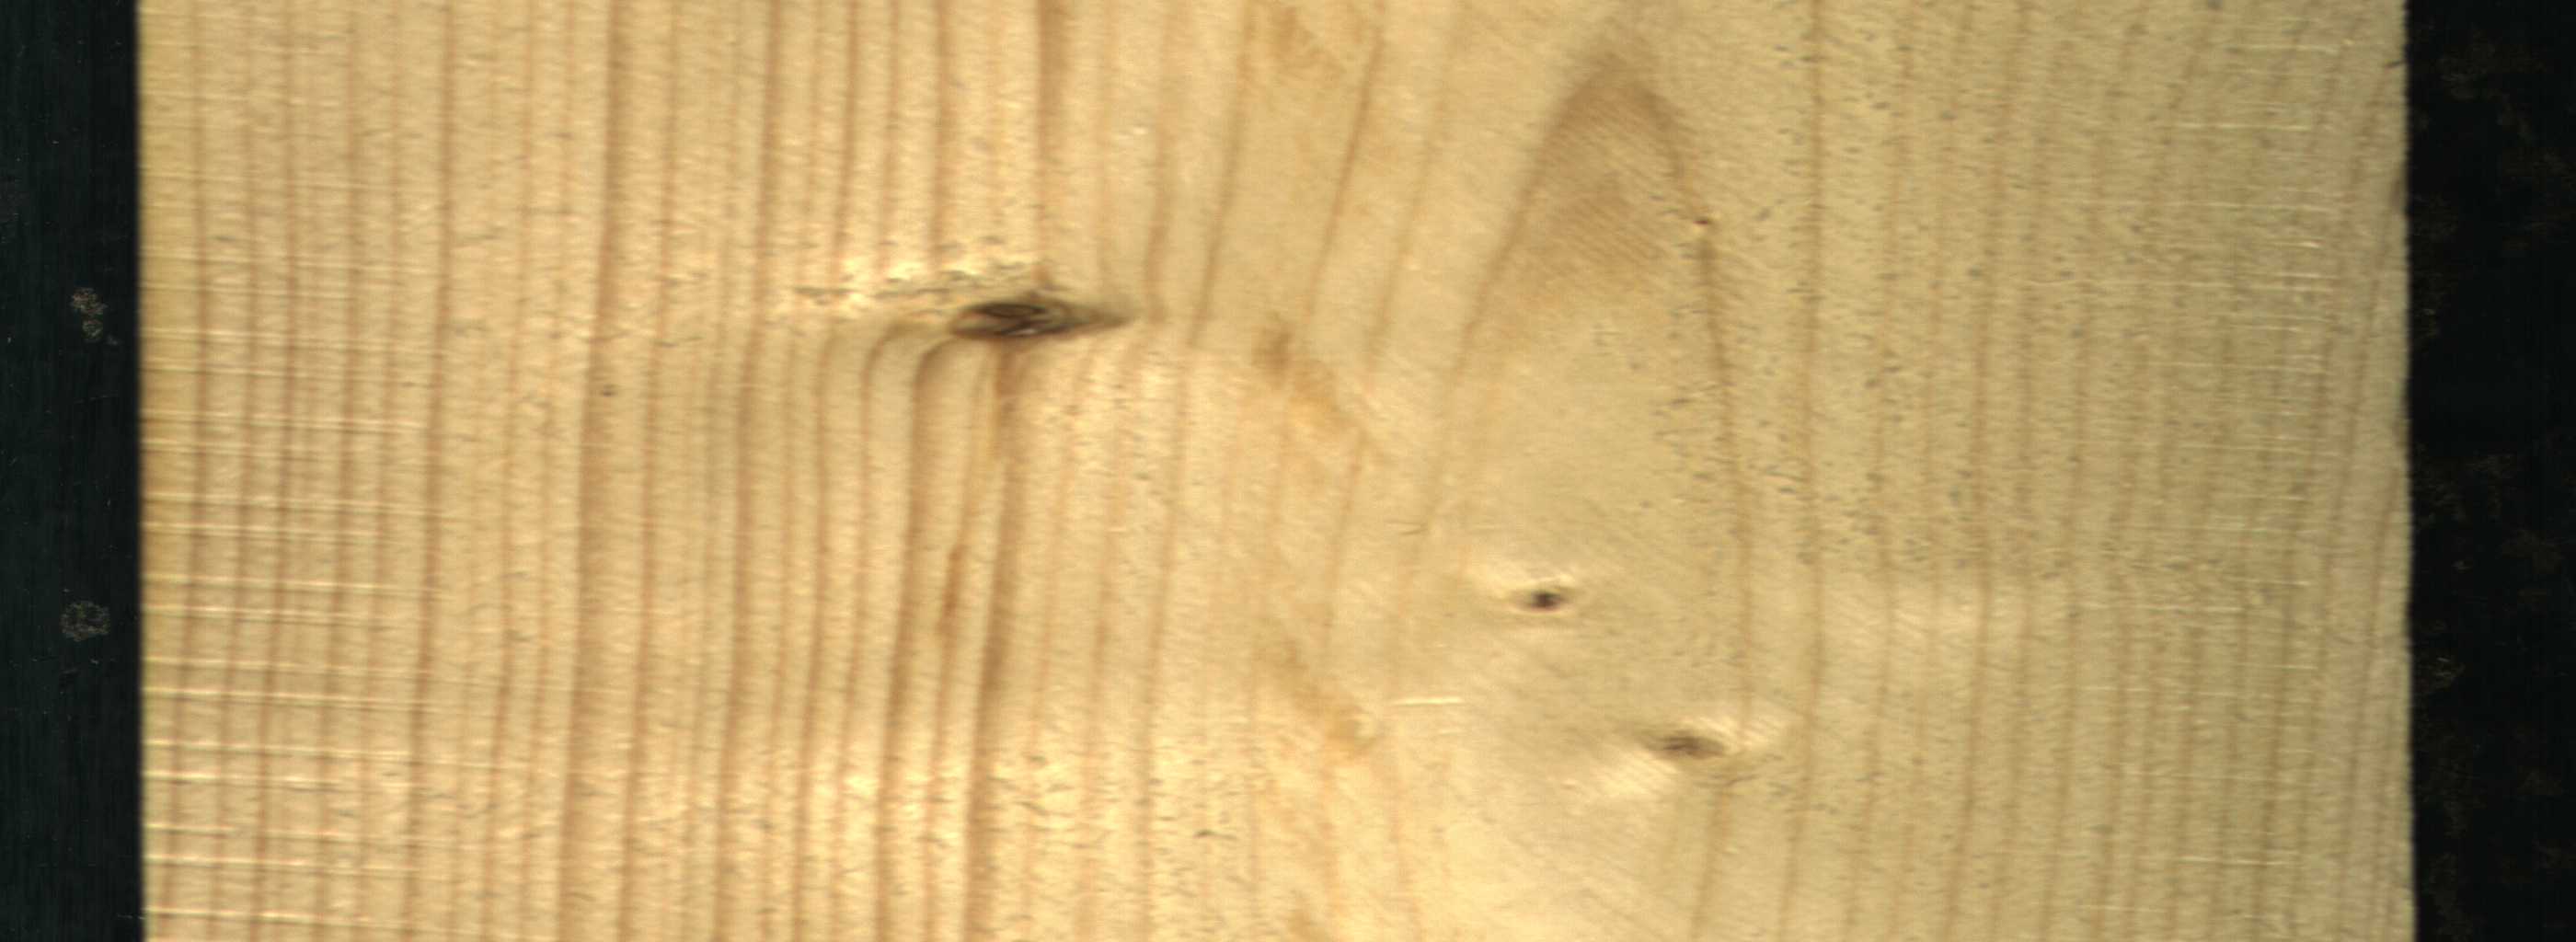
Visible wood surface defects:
Dead_Knot
Dead_Knot